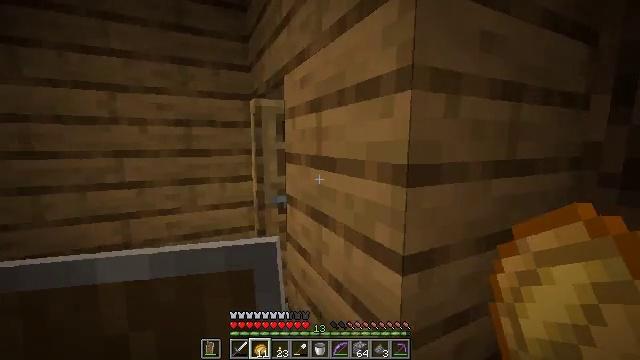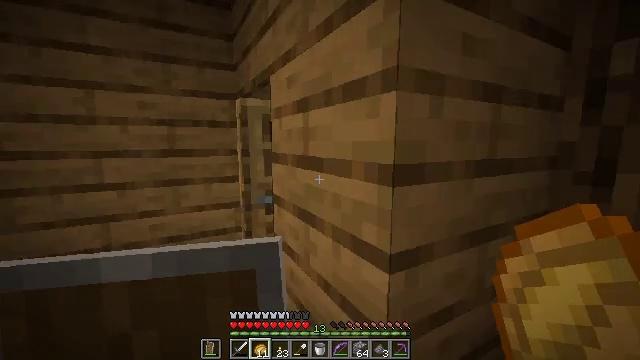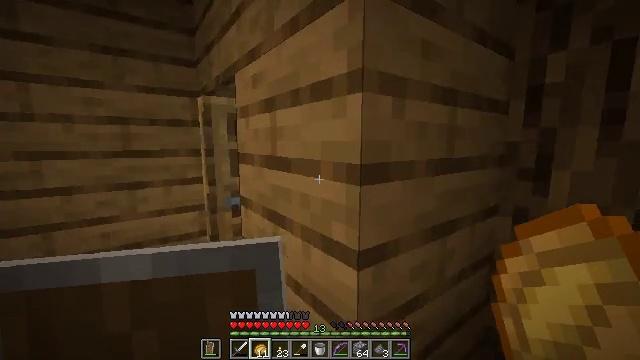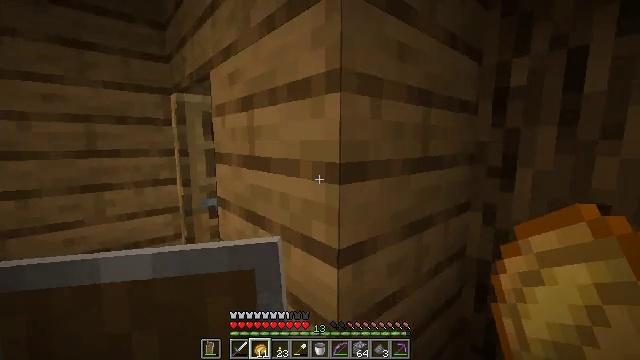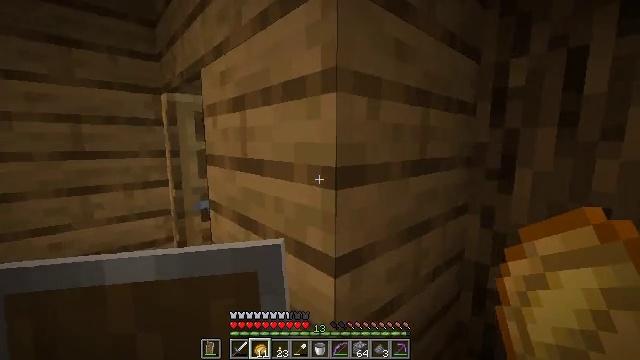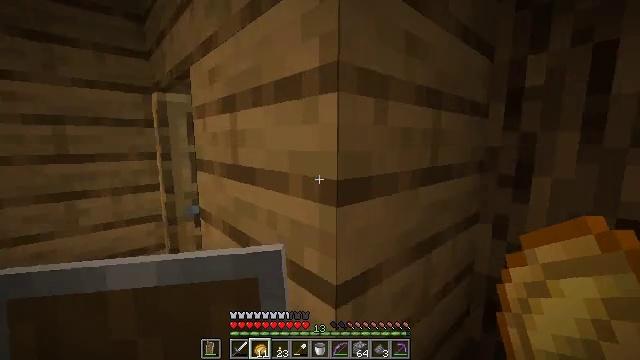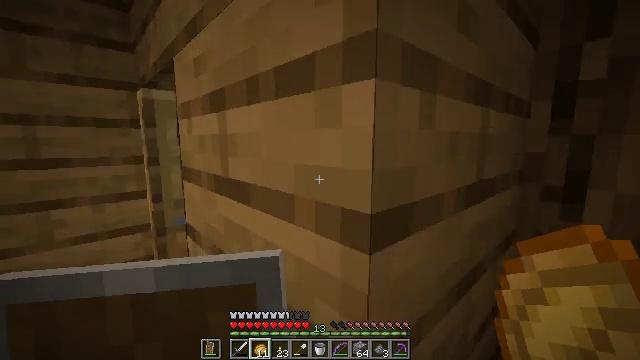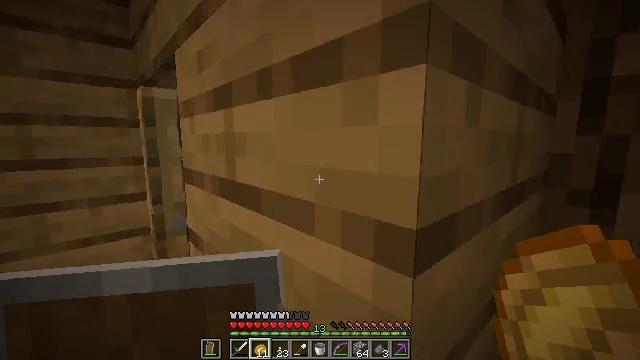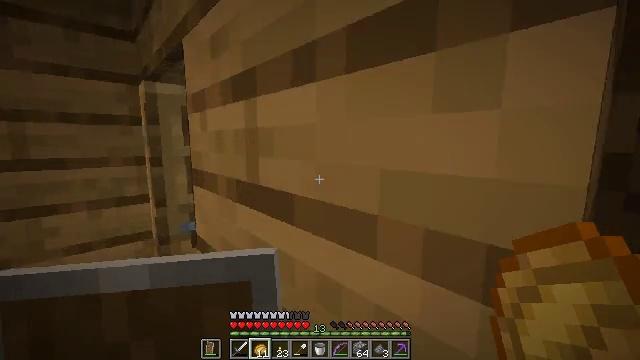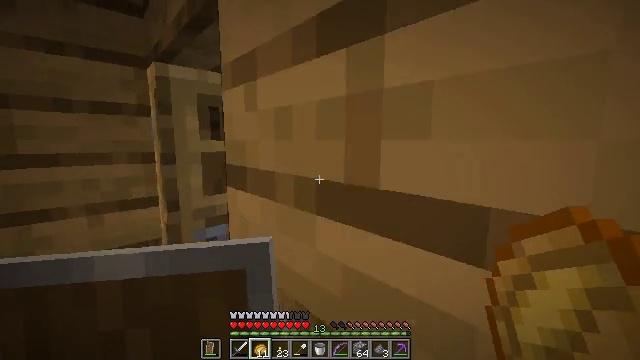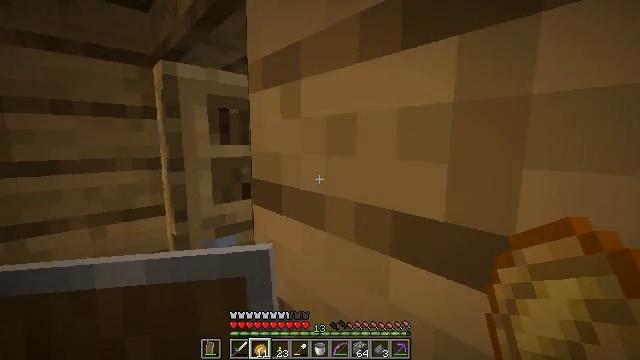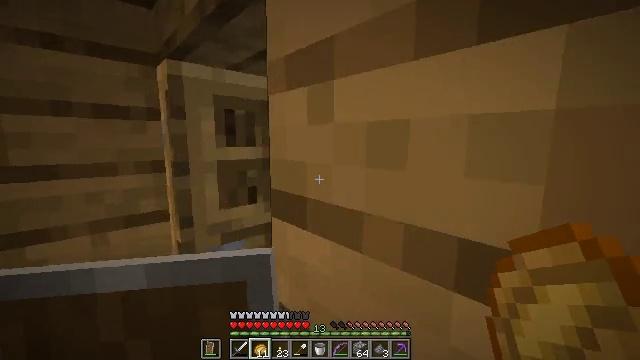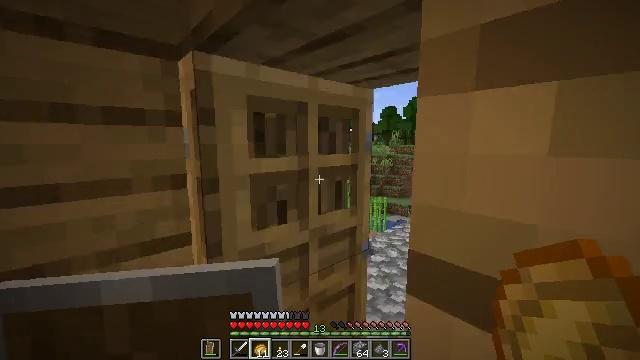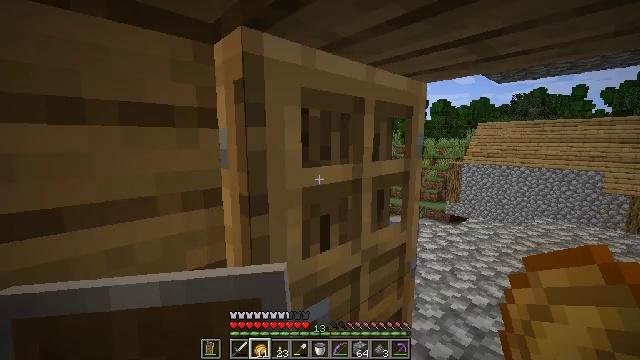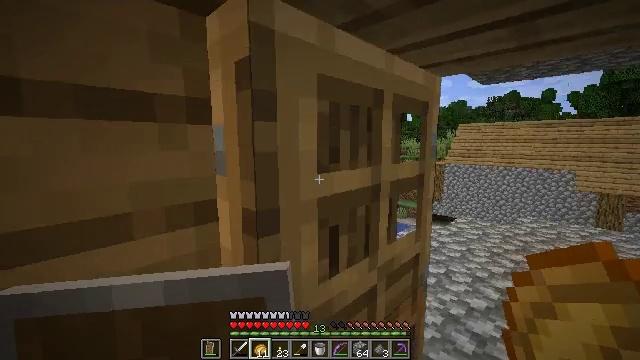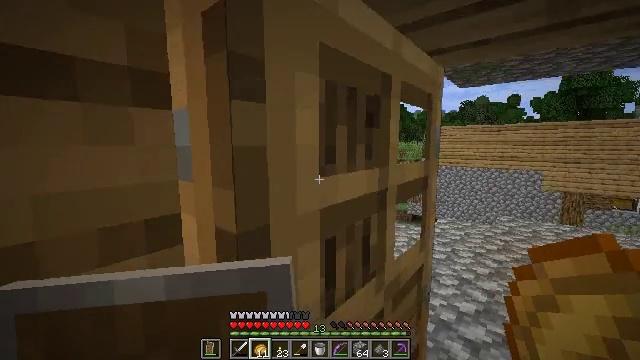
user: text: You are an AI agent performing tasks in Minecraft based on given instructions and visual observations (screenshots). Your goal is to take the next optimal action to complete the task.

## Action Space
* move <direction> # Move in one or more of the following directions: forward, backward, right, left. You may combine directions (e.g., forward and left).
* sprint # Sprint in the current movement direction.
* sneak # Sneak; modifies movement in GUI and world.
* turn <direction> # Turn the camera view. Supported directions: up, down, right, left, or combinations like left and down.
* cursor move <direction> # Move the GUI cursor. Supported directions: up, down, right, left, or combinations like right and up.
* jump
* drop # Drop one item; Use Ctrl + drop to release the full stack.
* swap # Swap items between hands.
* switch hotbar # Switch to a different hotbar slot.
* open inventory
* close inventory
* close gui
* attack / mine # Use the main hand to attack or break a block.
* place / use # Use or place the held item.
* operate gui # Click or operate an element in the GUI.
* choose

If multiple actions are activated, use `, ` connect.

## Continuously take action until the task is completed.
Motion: motion action
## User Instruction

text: Make a bow at the crafting table.
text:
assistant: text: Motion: turn right
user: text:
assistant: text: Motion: turn right
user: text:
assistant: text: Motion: turn right
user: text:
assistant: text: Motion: move forward, turn right
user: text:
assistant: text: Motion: move forward
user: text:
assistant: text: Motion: move forward
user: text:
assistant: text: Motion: move forward
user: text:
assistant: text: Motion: move forward and move left
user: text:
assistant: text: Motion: move forward and move left
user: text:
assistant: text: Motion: move forward and move left
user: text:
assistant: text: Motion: move forward and move left
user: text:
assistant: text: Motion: move forward and move left
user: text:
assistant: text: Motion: move forward and move left
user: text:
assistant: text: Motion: move forward, turn right
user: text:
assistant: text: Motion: move forward, turn right
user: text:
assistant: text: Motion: move forward, turn right
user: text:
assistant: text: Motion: move forward and move right, turn right
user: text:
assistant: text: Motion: move forward and move right
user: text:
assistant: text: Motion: move forward and move right
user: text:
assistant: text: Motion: move forward and move right
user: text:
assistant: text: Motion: move forward and move right
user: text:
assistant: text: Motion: move forward and move right, turn left and down
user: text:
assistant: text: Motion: move forward and move right, turn left and down
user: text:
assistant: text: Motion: move forward and move right, turn left
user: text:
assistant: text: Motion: move forward and move right, turn left
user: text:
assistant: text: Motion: move forward and move right, turn left
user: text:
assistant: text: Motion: move forward and move right, turn left
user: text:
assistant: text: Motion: move forward and move right, turn left
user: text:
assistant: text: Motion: move right, turn left
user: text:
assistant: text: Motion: move right, turn left